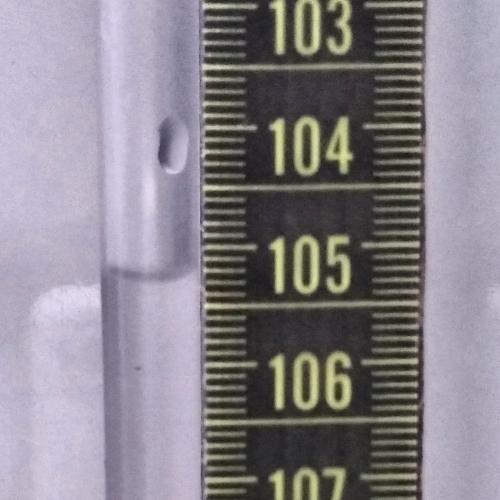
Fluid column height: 105.3 cm